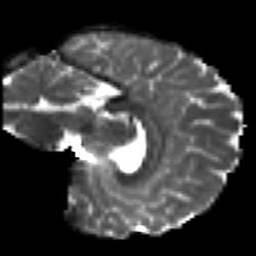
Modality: T2w
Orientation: sagittal
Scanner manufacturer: siemens
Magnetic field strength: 3 T
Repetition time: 7.8 s
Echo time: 0.09 s